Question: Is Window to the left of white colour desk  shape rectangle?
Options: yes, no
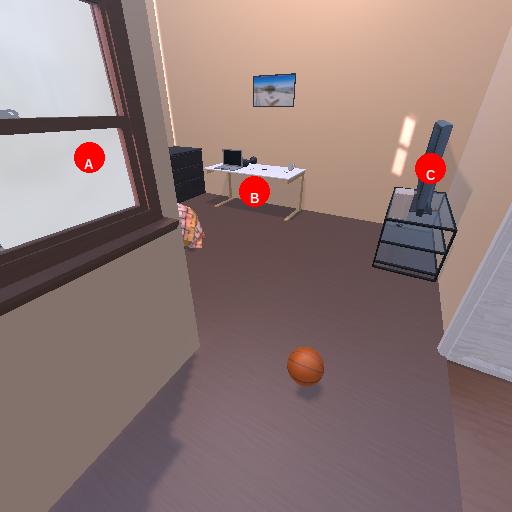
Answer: yes